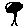
Label: tree